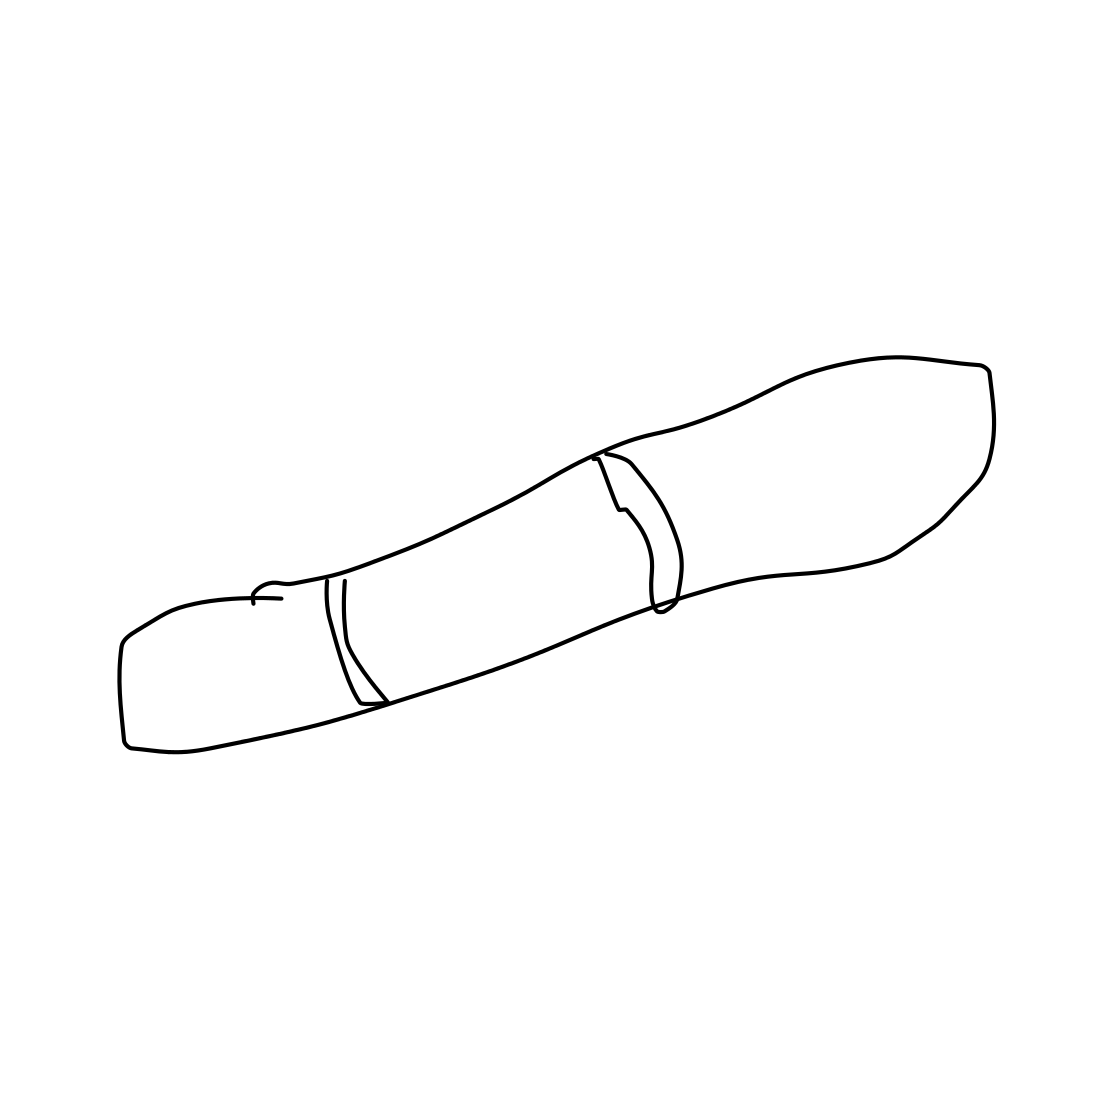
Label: snowboard